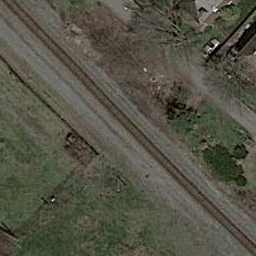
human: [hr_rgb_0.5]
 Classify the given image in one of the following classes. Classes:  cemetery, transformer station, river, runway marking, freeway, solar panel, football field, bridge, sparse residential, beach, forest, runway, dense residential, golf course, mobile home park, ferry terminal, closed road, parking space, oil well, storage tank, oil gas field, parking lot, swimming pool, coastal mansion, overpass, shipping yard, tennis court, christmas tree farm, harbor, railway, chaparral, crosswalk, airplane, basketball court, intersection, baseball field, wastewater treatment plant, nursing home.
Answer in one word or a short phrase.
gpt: railway